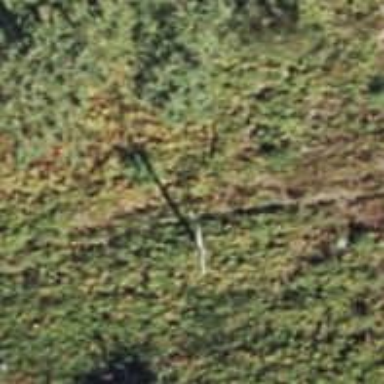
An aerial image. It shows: Power pole.